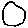
Label: circle